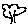
Label: tree